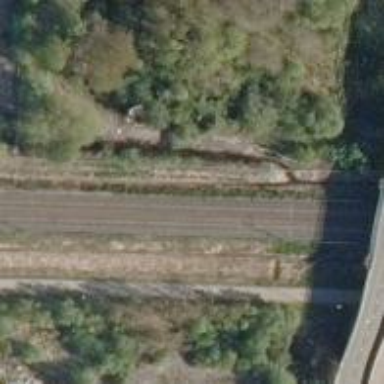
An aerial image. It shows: Railway with continuous electrified contact line.